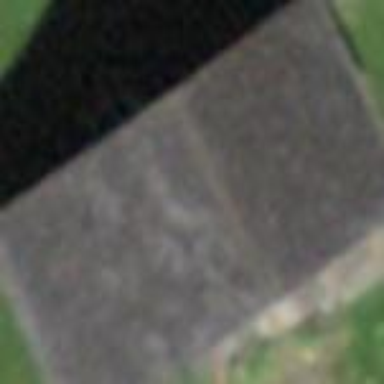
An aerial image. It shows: Barn.